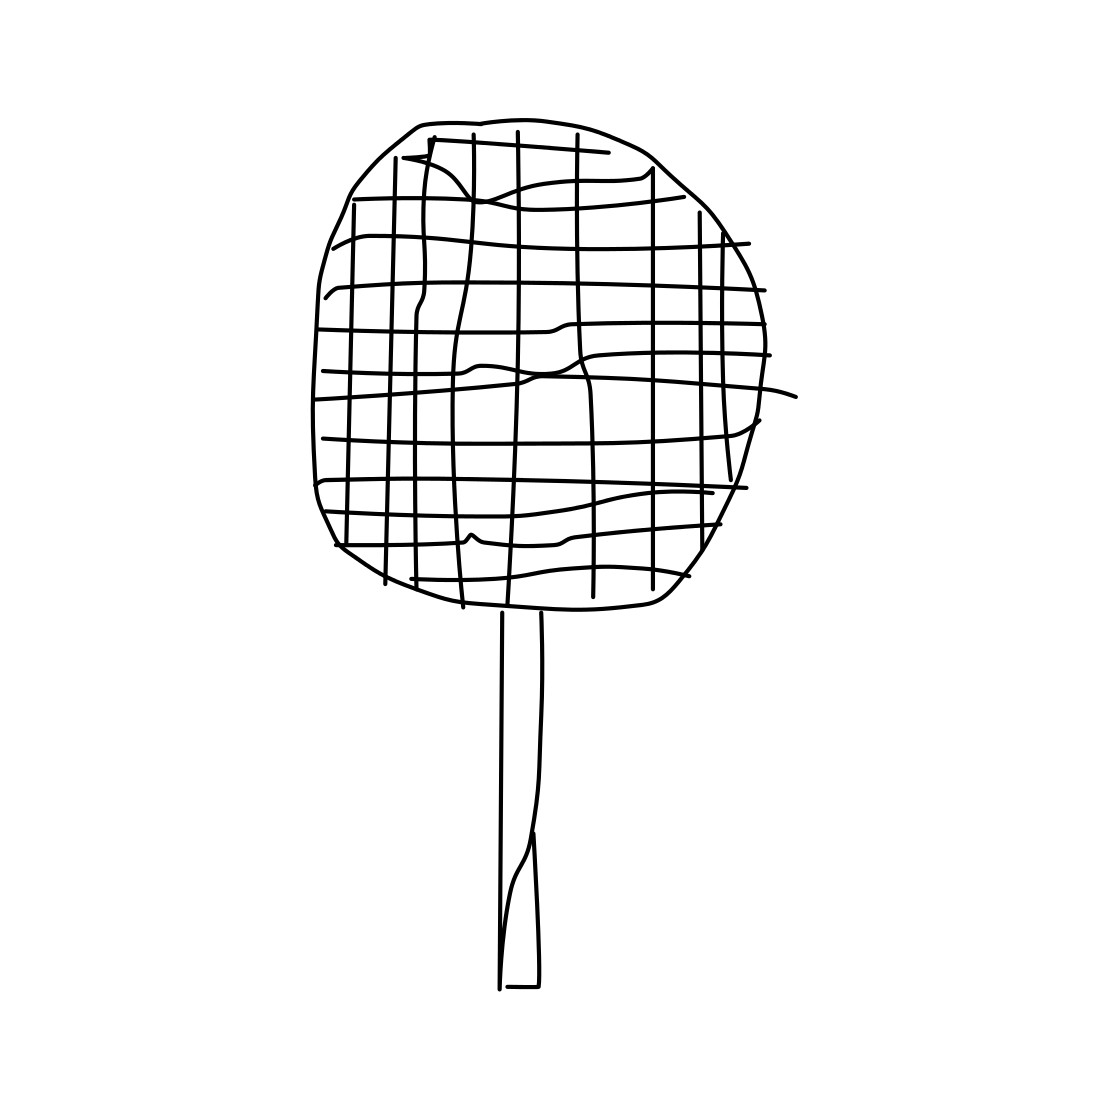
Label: tennis-racket